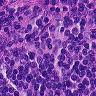
Metastatic tissue present: no